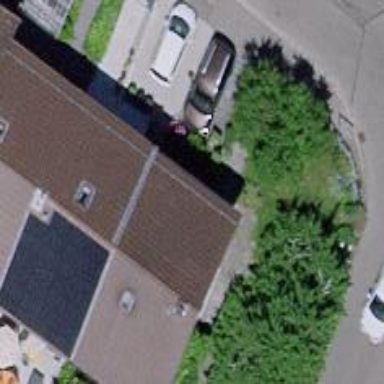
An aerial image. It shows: Residential building with gabled roof oriented across.